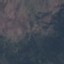
Land use / land cover class: HerbaceousVegetation